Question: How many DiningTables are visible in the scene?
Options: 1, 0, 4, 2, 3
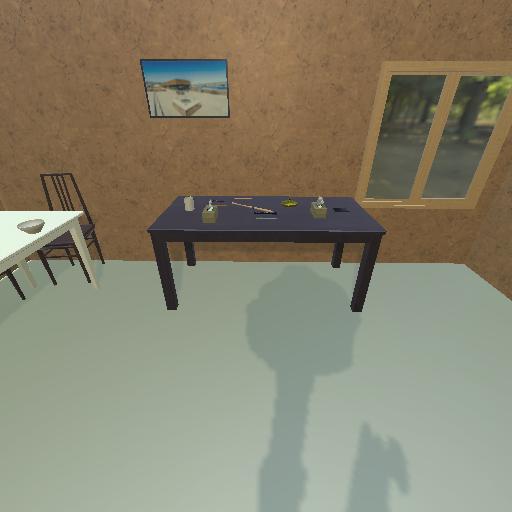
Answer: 1